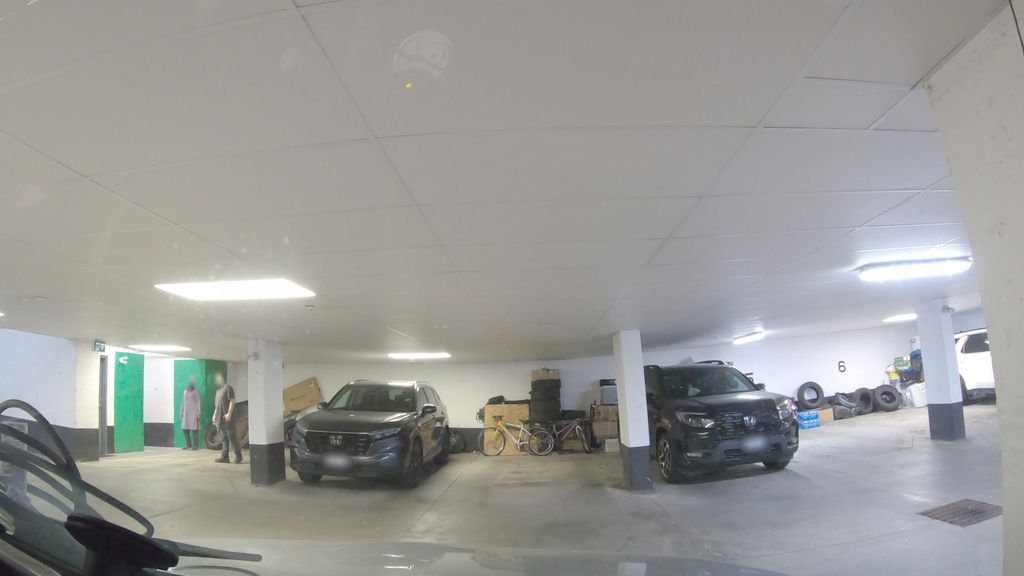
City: toronto